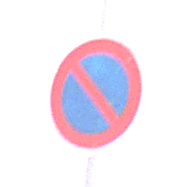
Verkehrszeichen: EingeschraenktesHalteverbot
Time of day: Midday
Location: Outdoor (Nature)
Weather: Overcast
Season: NotSpecified
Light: Natural